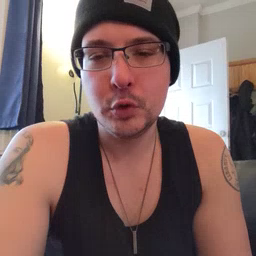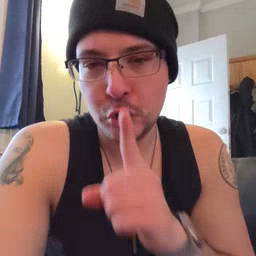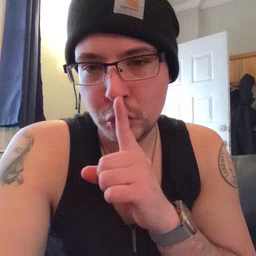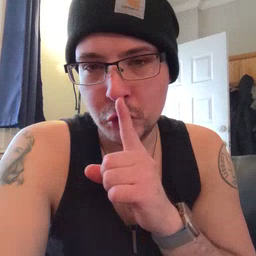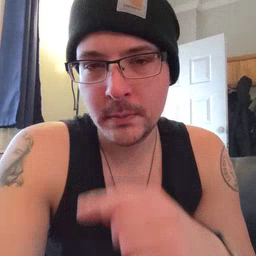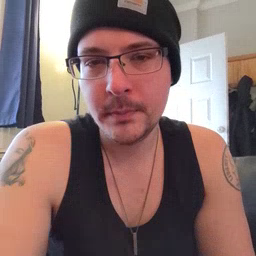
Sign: shhh